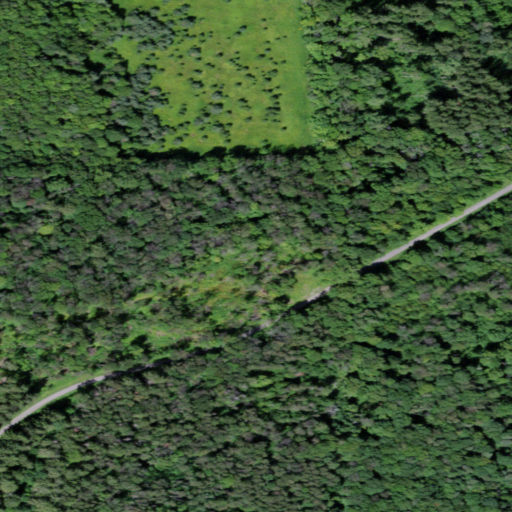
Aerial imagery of mountain in New York named Moscow Hill containing deciduous forest, evergreen forest, mixed forest, open development, and shrub